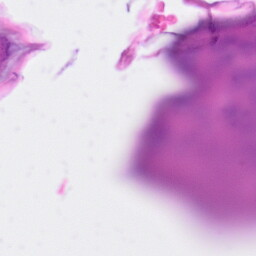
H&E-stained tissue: Skin